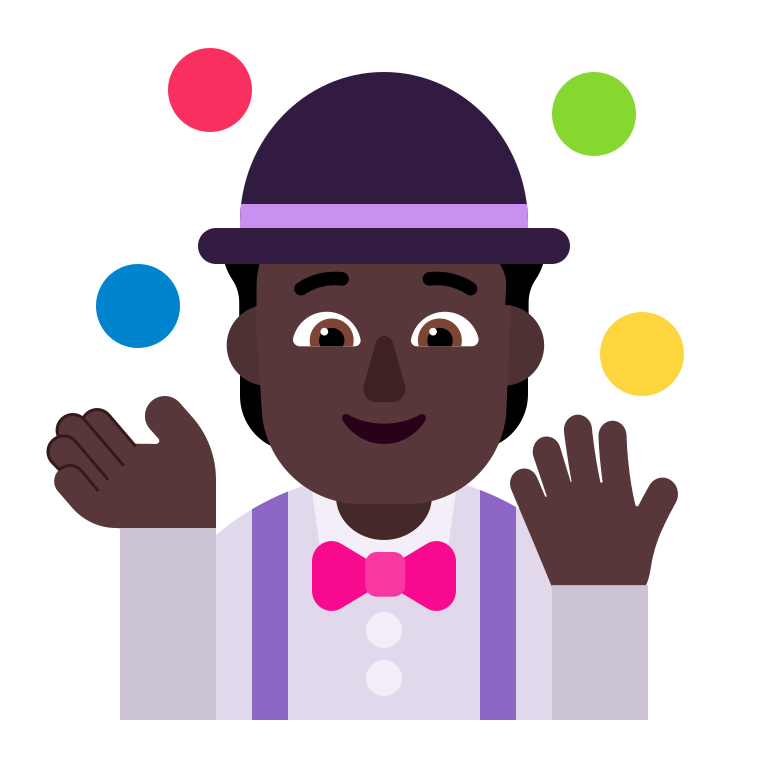
person juggling flat dark